Question: I am trying to find the drawable icon (used in Google Maps) but for the love of me cannot find it or much info on the matter.
The marker in question is this one:

I am guessing this arrow head should be available in the built-in Android drawables? Or alternatively, a link to the icon would also suffice.
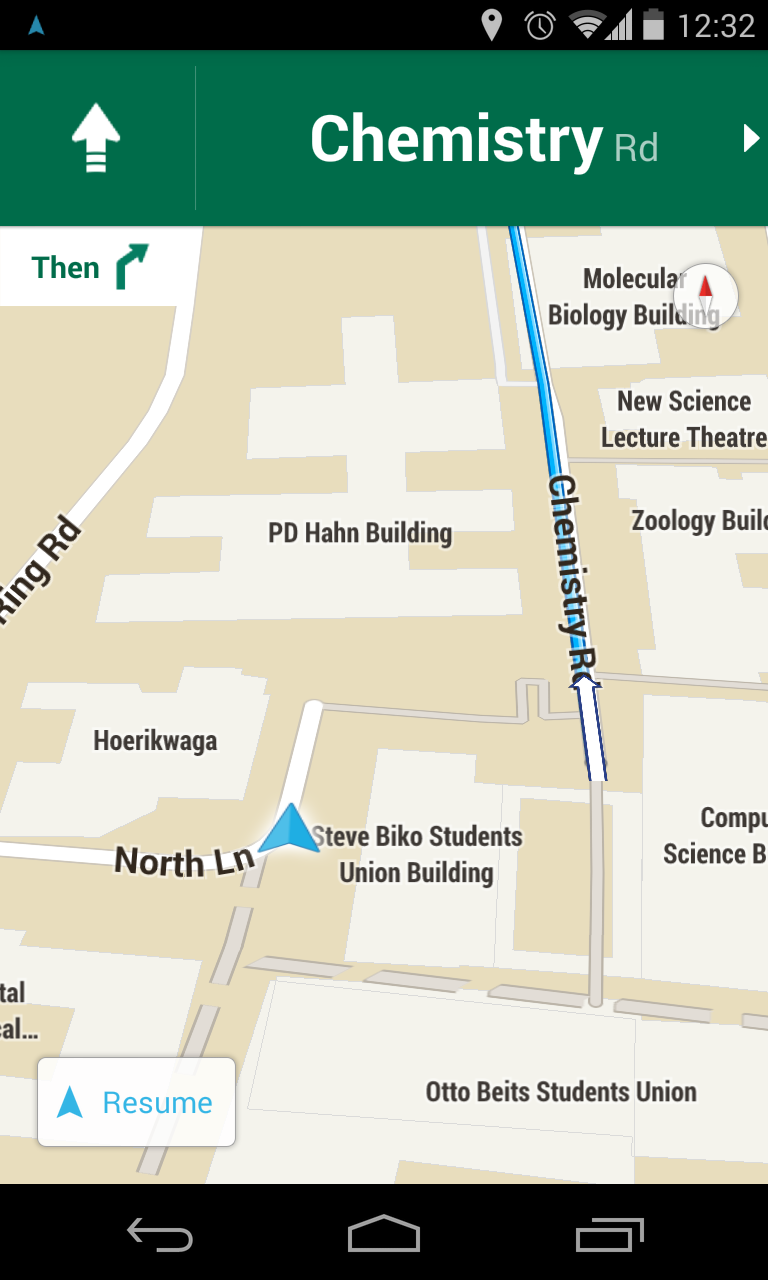
Answer:
The image you are asking for, i created it a while back.
Check this out